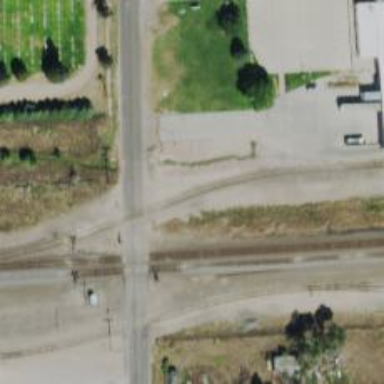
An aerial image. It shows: Railway spur service.